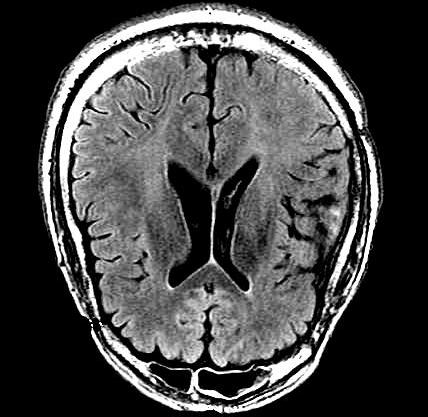
Label: notumor